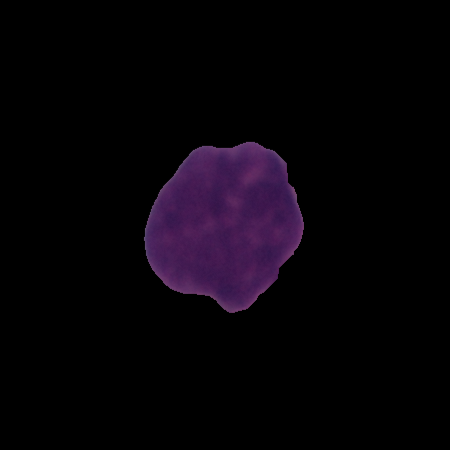
Label: cancer